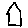
Label: house